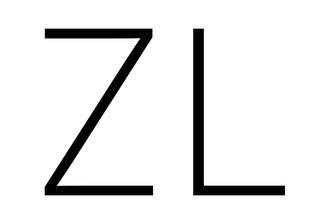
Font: Inter_ExtraLight